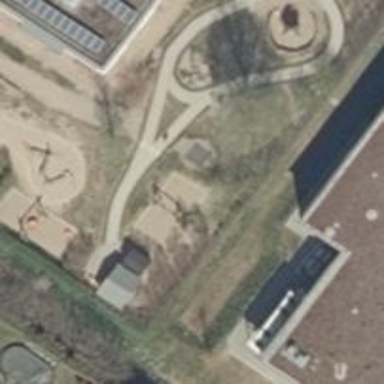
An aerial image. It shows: Playground featuring swings.